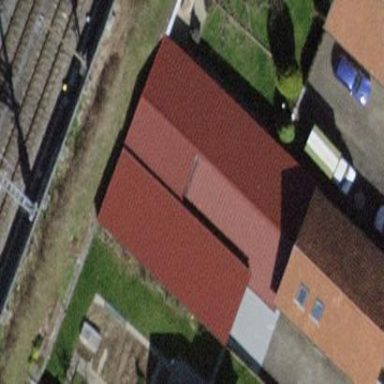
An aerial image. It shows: Pitched roof building.